Field crop: maize
Growth stage: 2
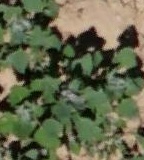
Species: chenopodium